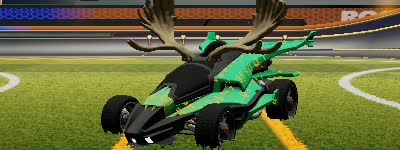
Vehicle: aftershock